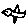
Label: bird